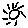
Label: sun